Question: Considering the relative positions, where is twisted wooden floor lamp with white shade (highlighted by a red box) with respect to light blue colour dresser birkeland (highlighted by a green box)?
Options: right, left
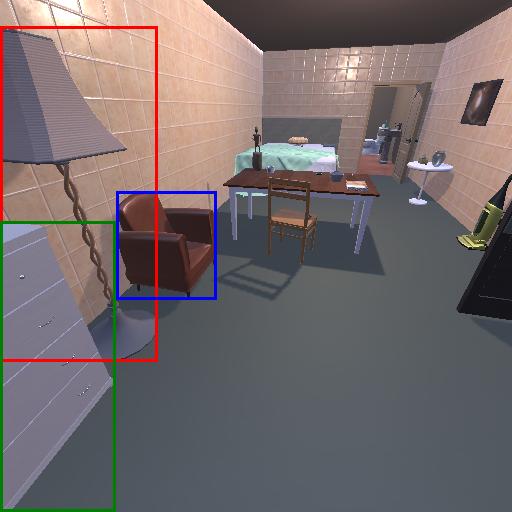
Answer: right